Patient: sex F, age 72
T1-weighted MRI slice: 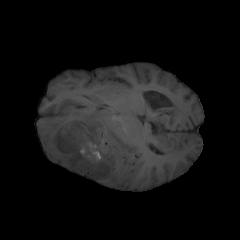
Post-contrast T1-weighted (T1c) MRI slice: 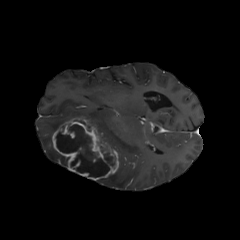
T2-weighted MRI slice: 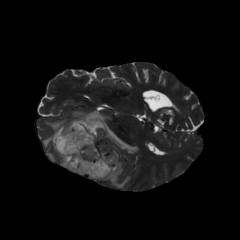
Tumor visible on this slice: yes
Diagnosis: Glioblastoma, IDH-wildtype
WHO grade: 4